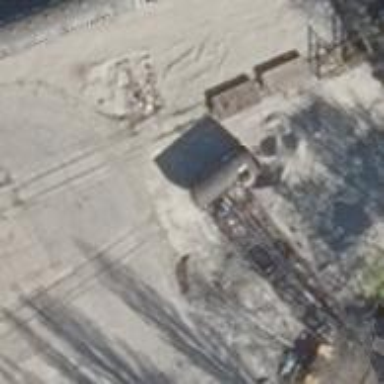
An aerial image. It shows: Abandoned railway.